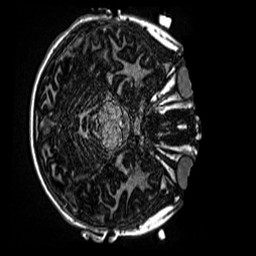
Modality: MP2RAGE
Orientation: axial
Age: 10
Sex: male
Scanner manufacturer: siemens
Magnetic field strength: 3 T
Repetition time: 4 s
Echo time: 0.00299 s